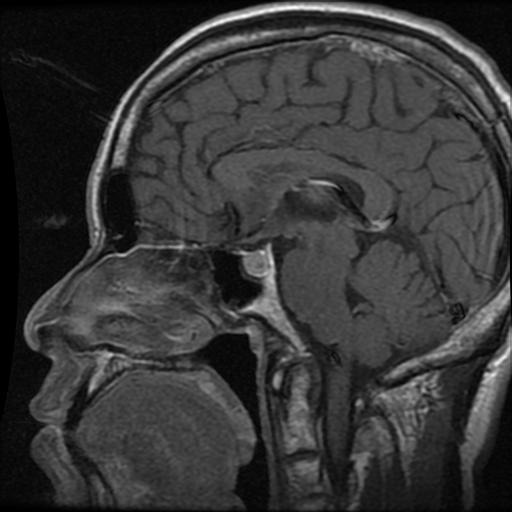
Label: pituitary